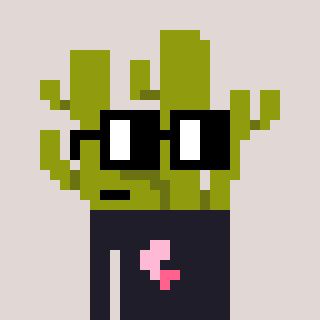
a pixel art character with square black glasses, a cactus-shaped head and a grayscale-colored body on a warm background